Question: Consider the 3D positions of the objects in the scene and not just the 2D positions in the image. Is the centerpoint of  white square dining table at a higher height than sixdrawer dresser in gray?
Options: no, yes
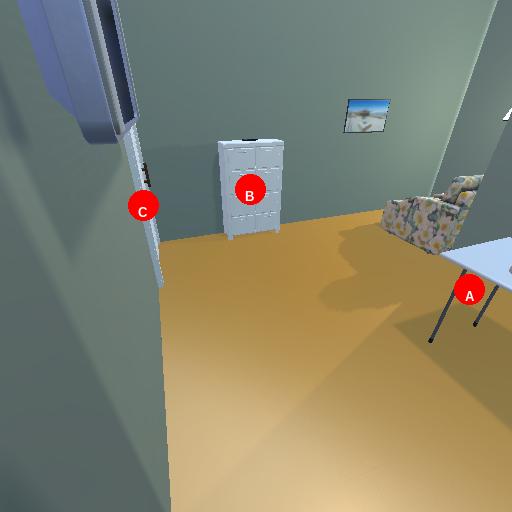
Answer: no